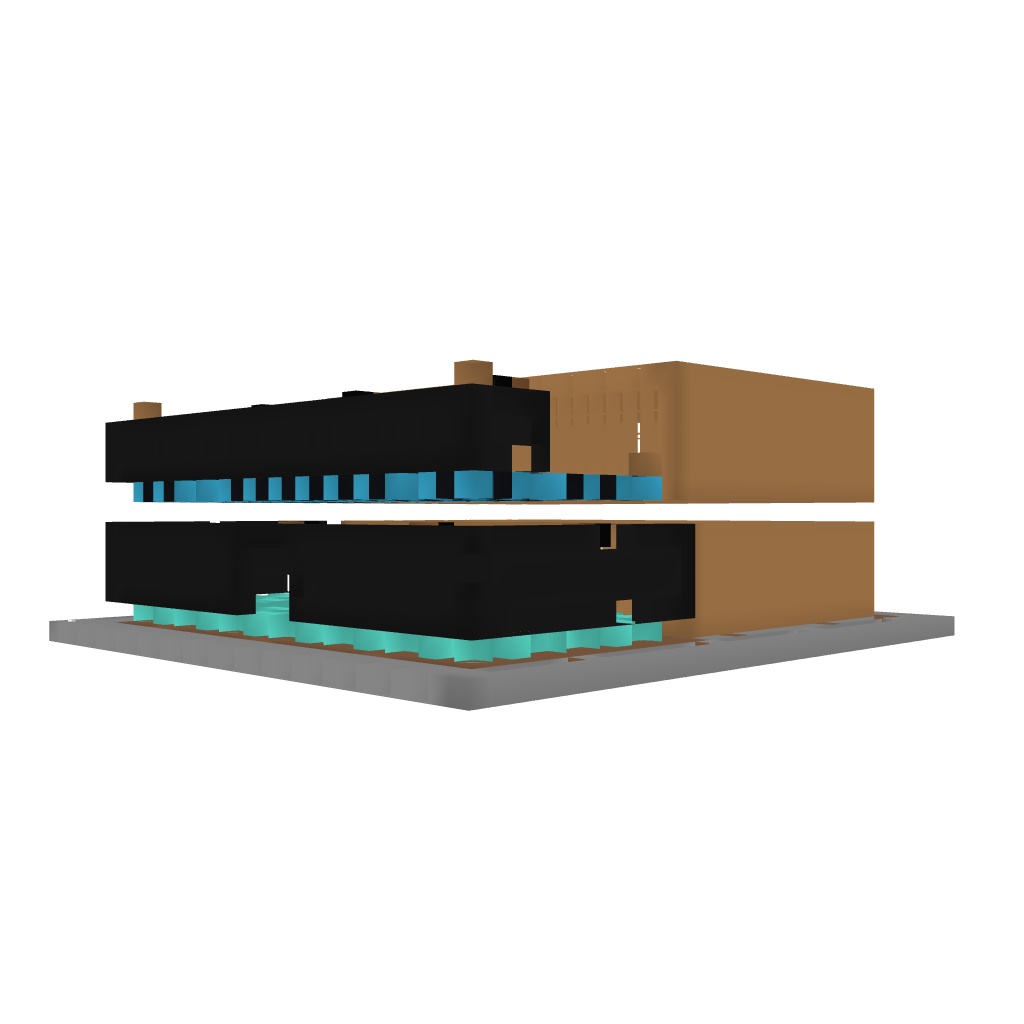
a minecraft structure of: Studio 002